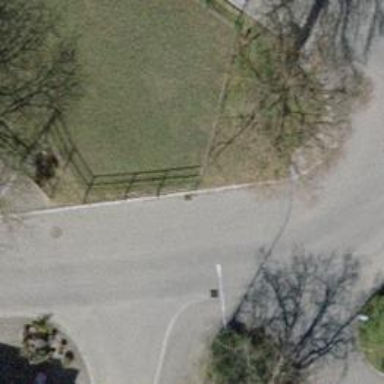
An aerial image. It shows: Residential road with asphalt surface and no sidewalks.